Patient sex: F
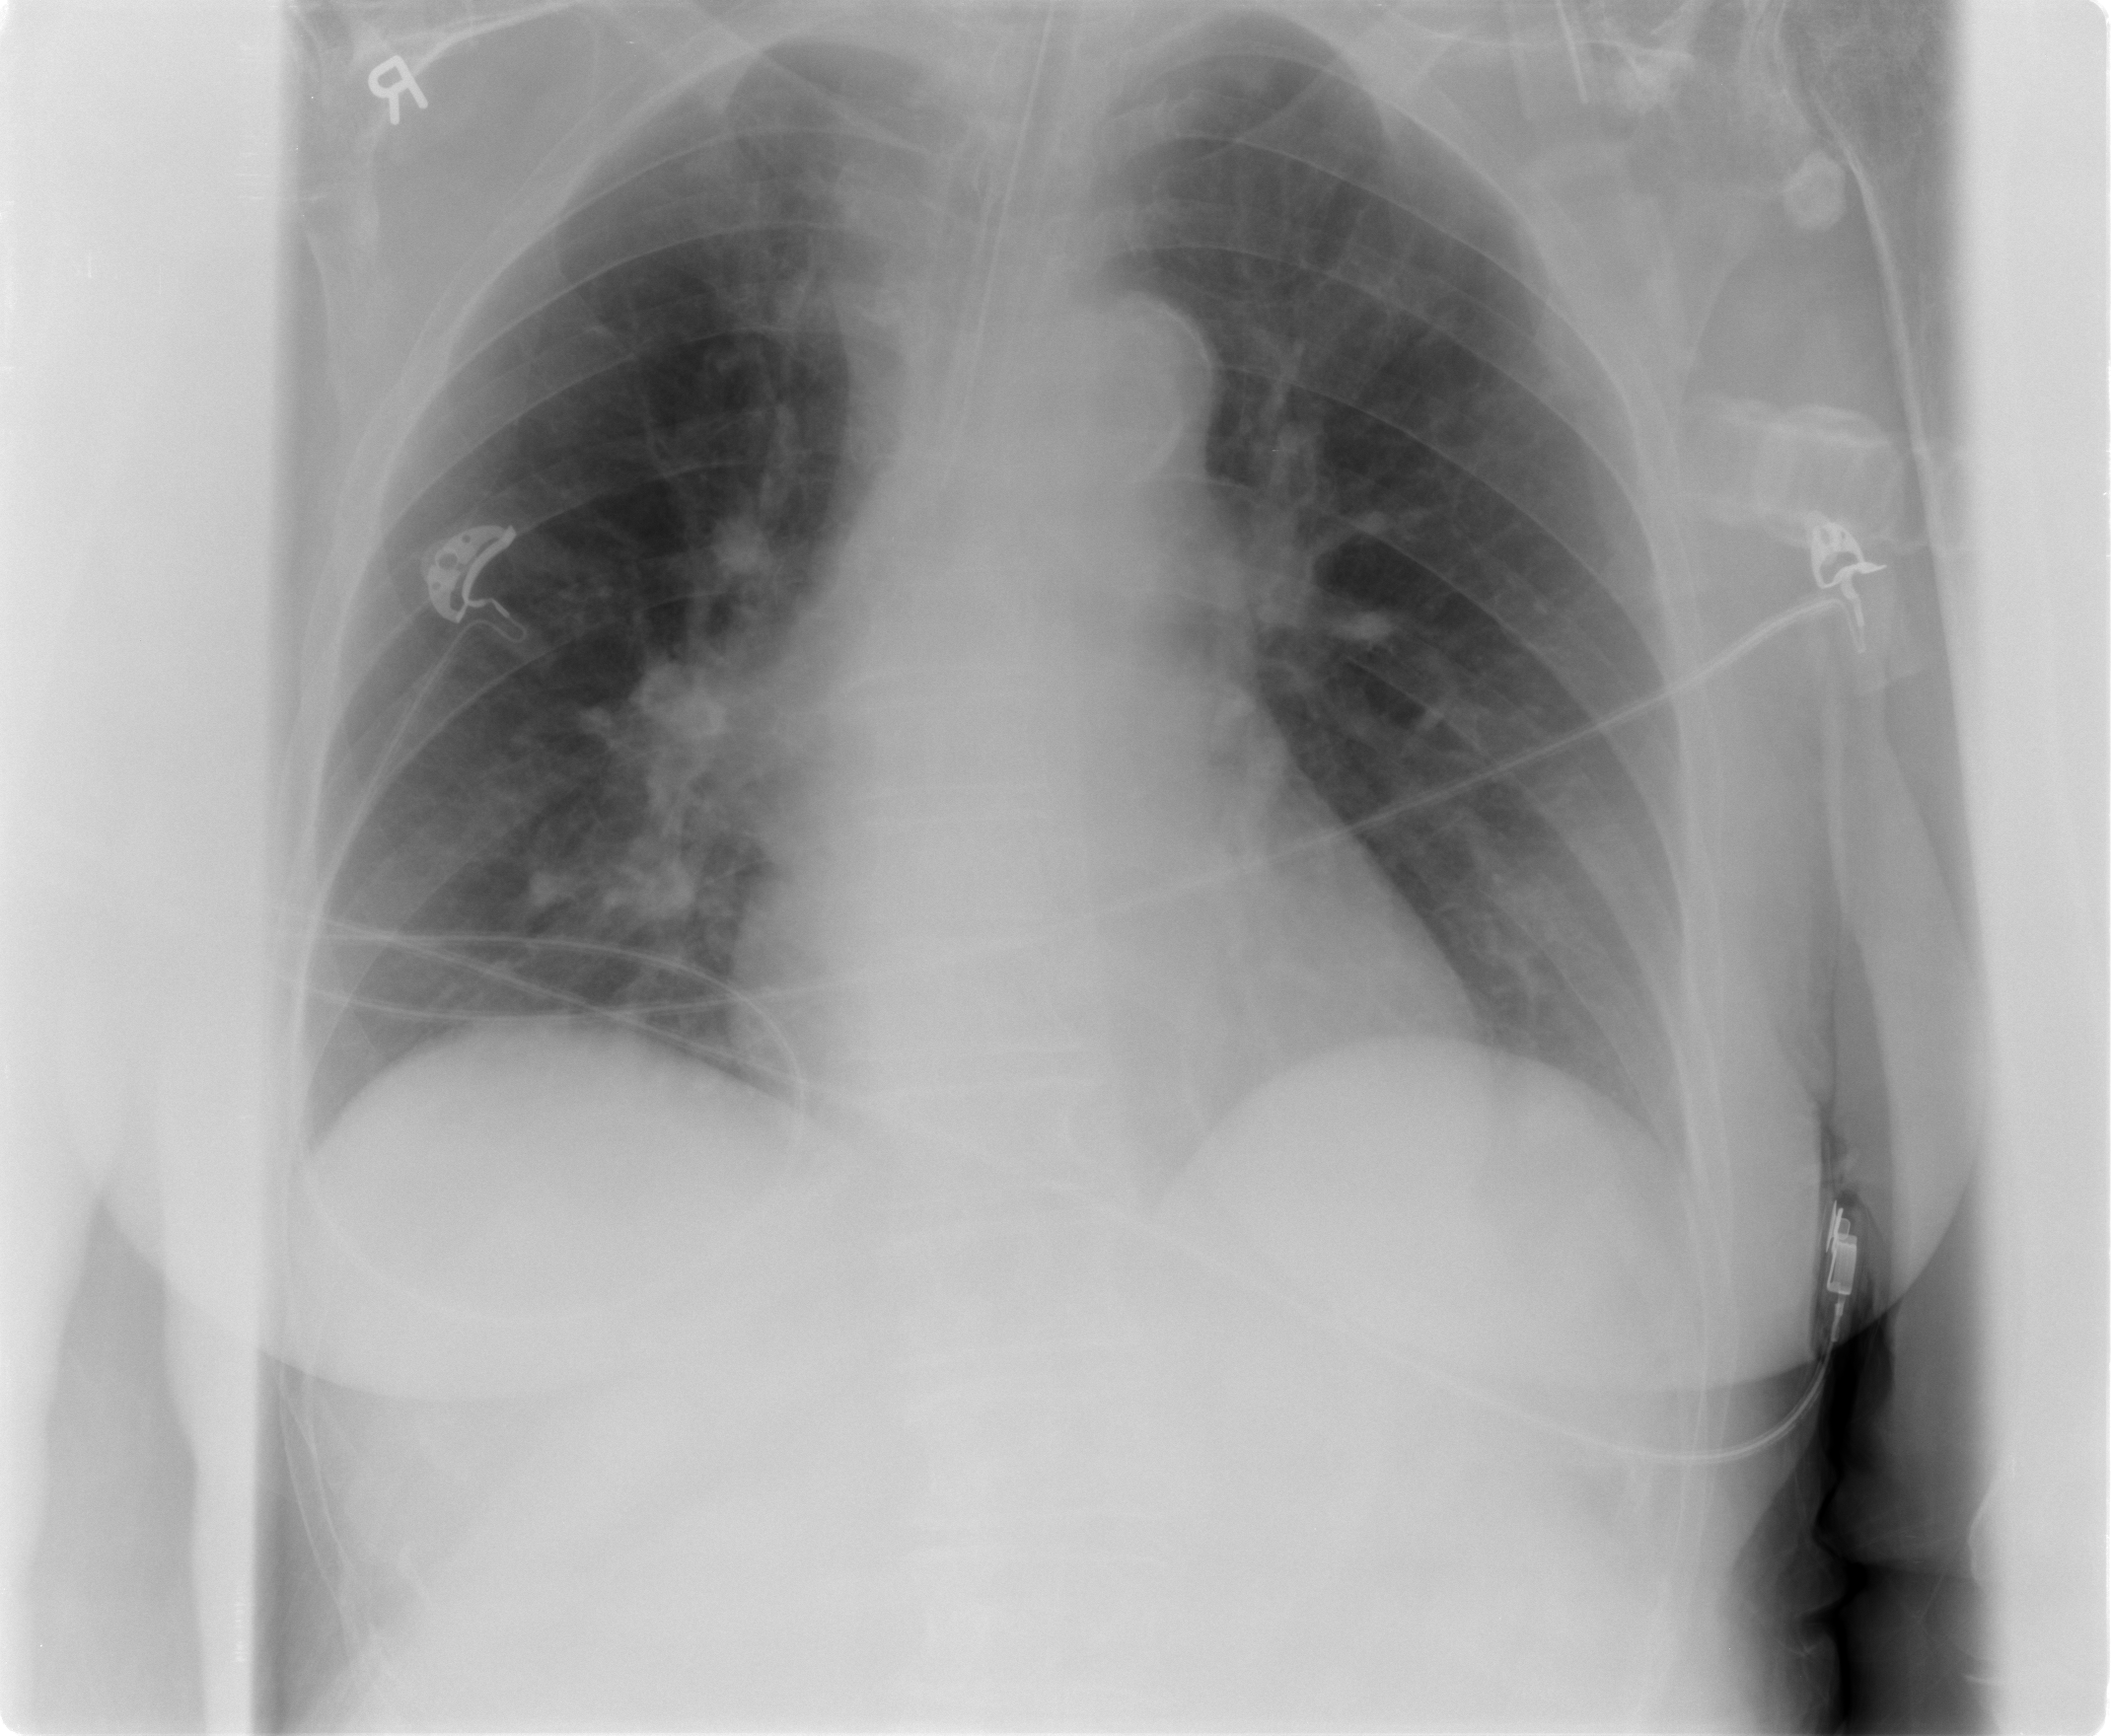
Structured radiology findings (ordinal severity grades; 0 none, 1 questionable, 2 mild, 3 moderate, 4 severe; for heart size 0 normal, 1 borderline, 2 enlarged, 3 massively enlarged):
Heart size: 0
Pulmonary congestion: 2
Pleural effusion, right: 0
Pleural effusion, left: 0
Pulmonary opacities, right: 2
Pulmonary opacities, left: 0
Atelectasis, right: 2
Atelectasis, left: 0